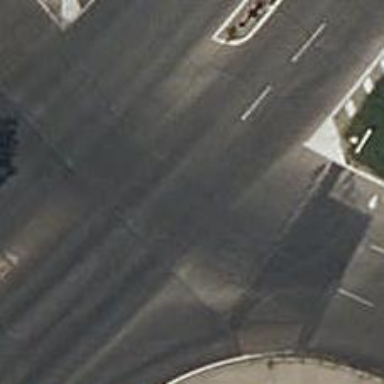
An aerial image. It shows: Tertiary road with asphalt surface.